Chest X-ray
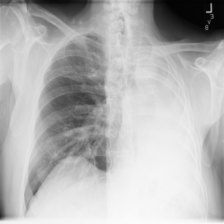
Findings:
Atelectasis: negative
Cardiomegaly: negative
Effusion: negative
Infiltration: negative
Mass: positive
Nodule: negative
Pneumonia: negative
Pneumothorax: negative
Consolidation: negative
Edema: negative
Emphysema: negative
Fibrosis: negative
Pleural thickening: negative
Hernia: negative